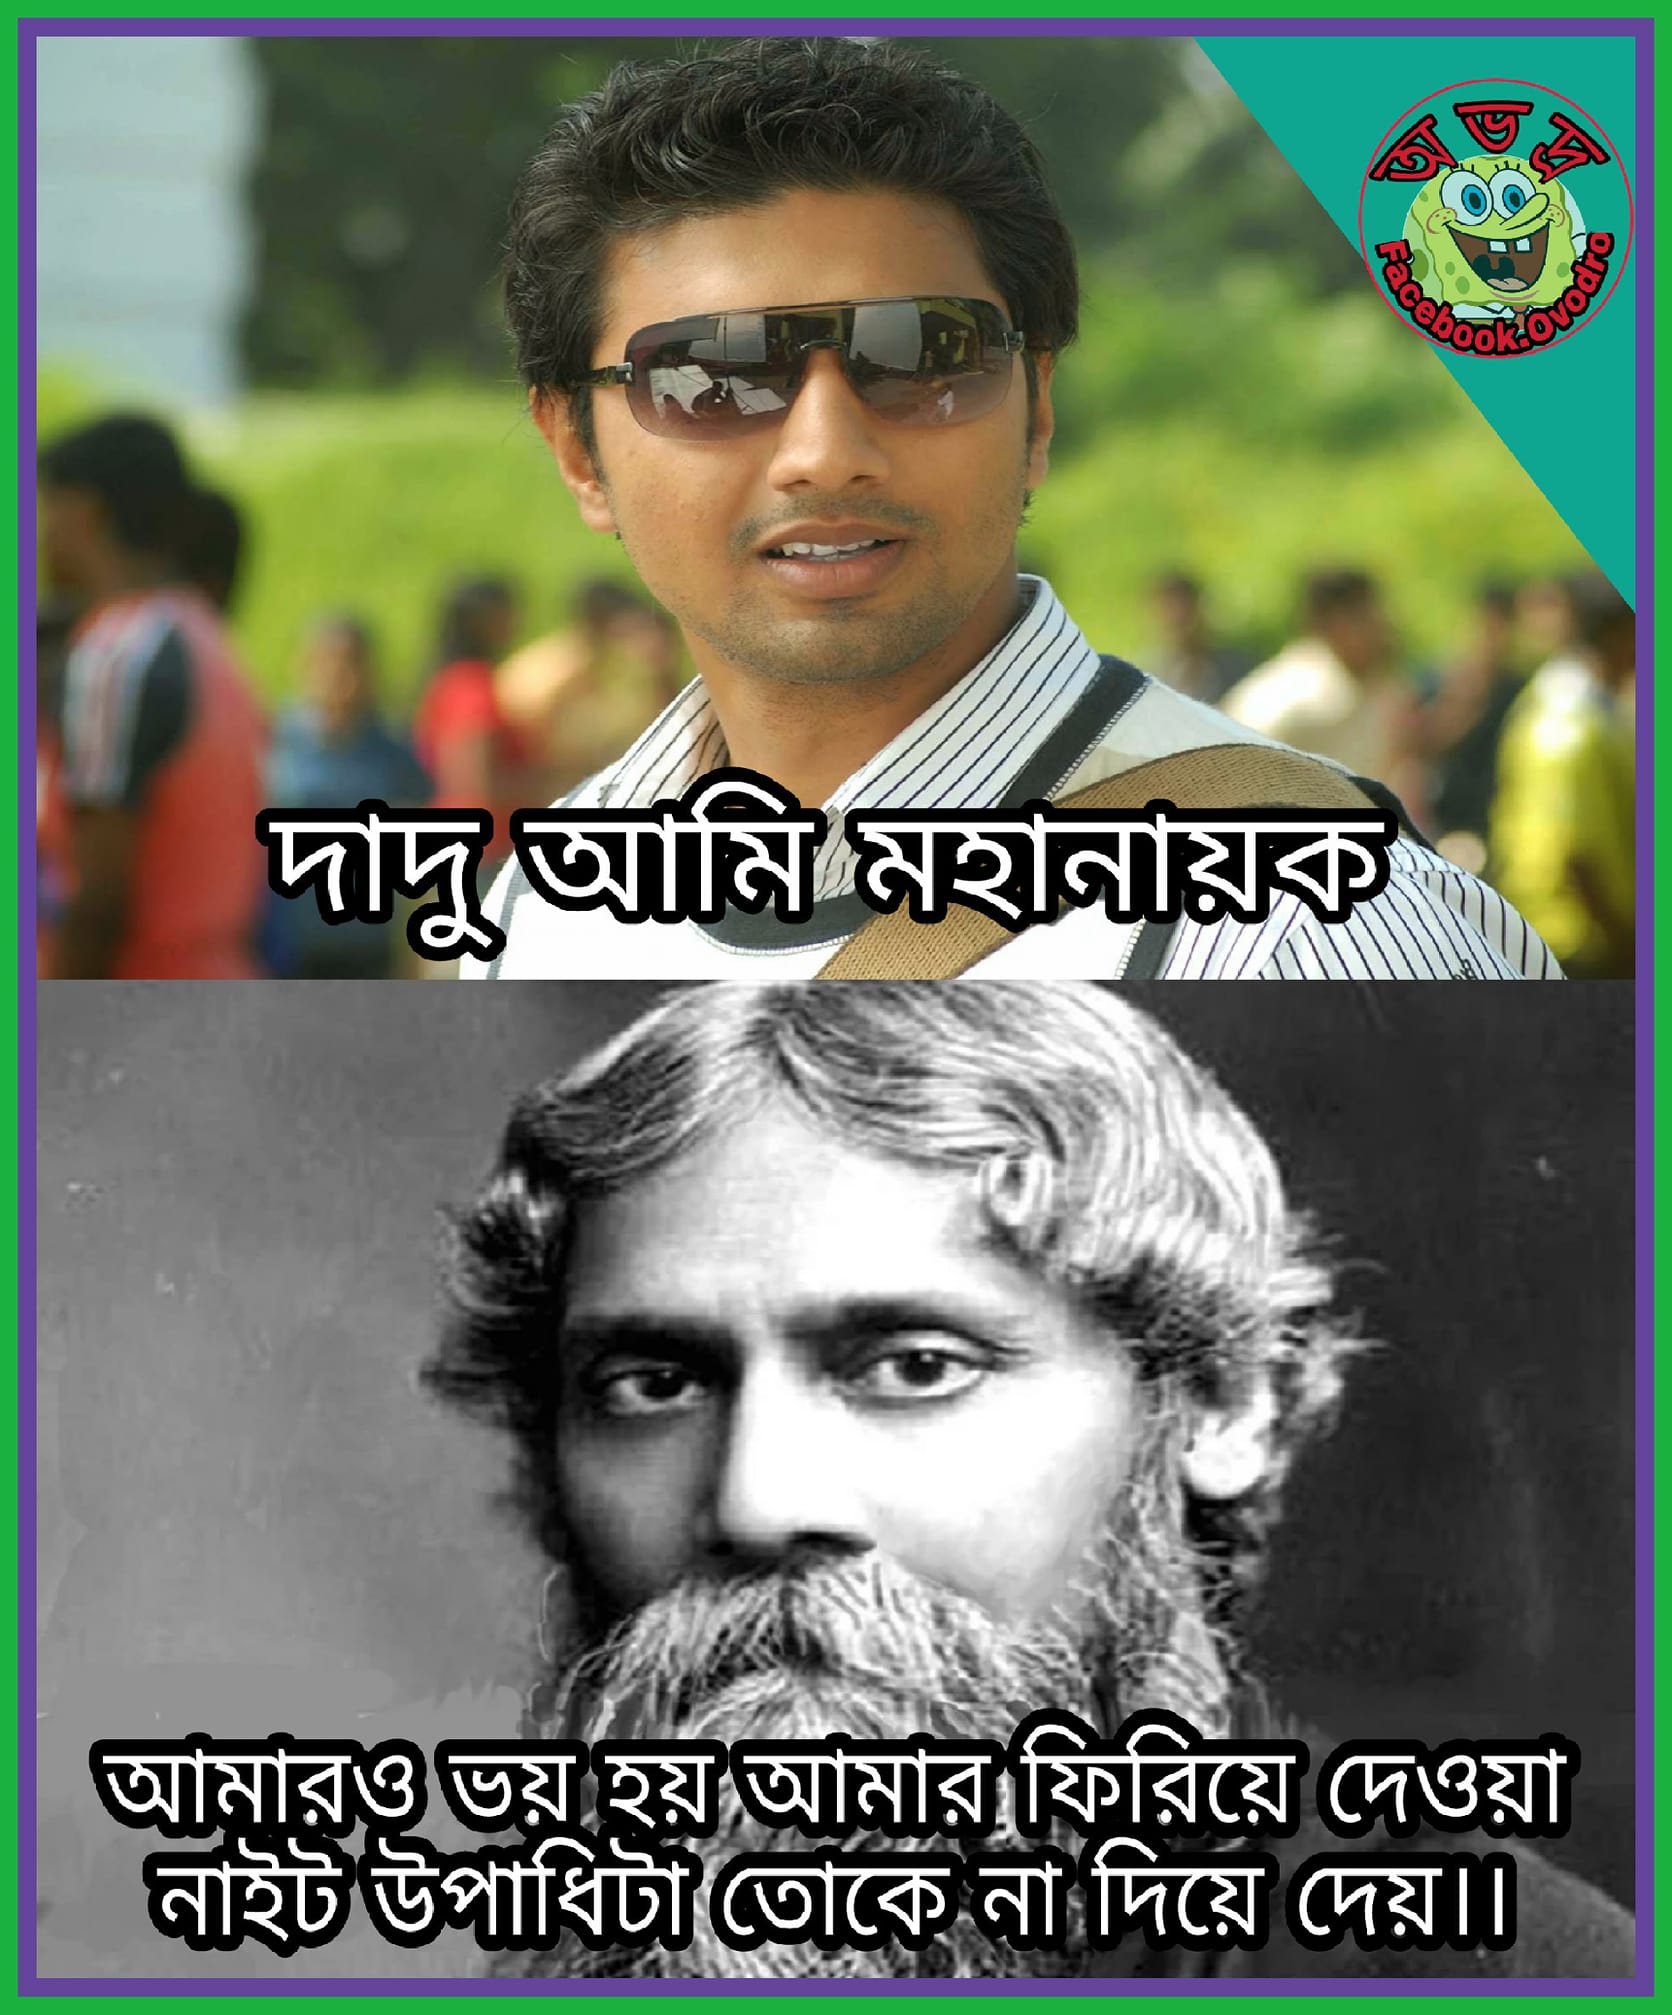
Caption: দাদু আমি মহানায়ক   আমারও ভয় হয় আমার ফিরিয়ে দেওয়া নাইট উপাধিটা তোকে না দিয়ে দেয় ।
Label: hate